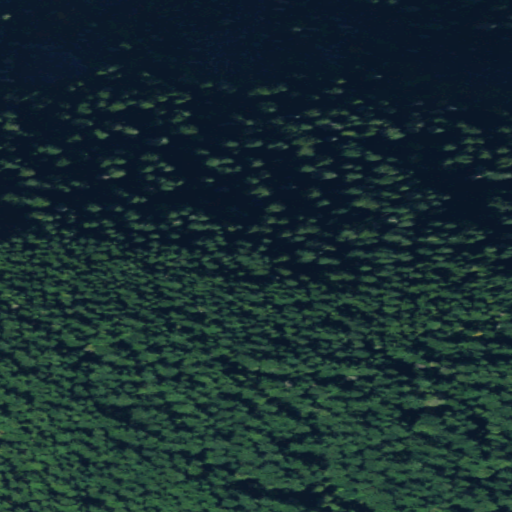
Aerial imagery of ridge(s) in Washington named Prospectors Ridge containing only evergreen forest